Aerial crown-view tile of a tropical tree (Barro Colorado Island, Panama), acquired 20241014:
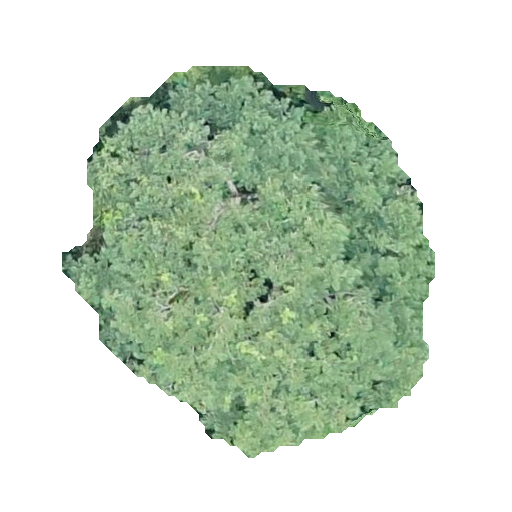
Species: Jacaranda copaia
GBIF accepted scientific name: Jacaranda copaia
Crown area: 161.55 m²